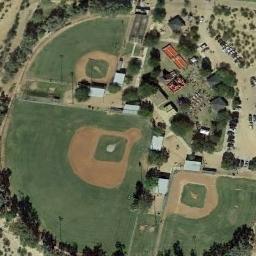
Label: baseball_diamond